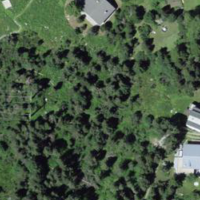
EUNIS habitat code: 26
Species observed at this site:
Eryngium alpinum